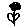
Label: flower